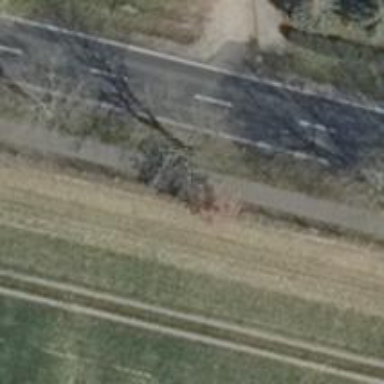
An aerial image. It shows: Avenue lined with trees.